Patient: sex F, age 69
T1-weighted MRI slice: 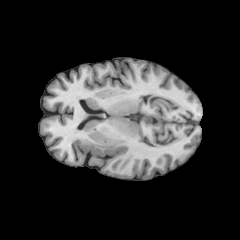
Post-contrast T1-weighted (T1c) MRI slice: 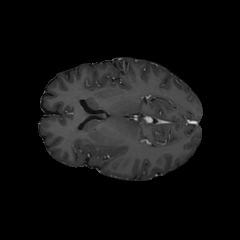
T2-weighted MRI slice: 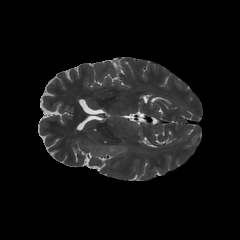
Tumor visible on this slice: yes
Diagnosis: Astrocytoma, IDH-wildtype
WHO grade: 2